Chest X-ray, AP view. Patient: 39 years old, sex M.
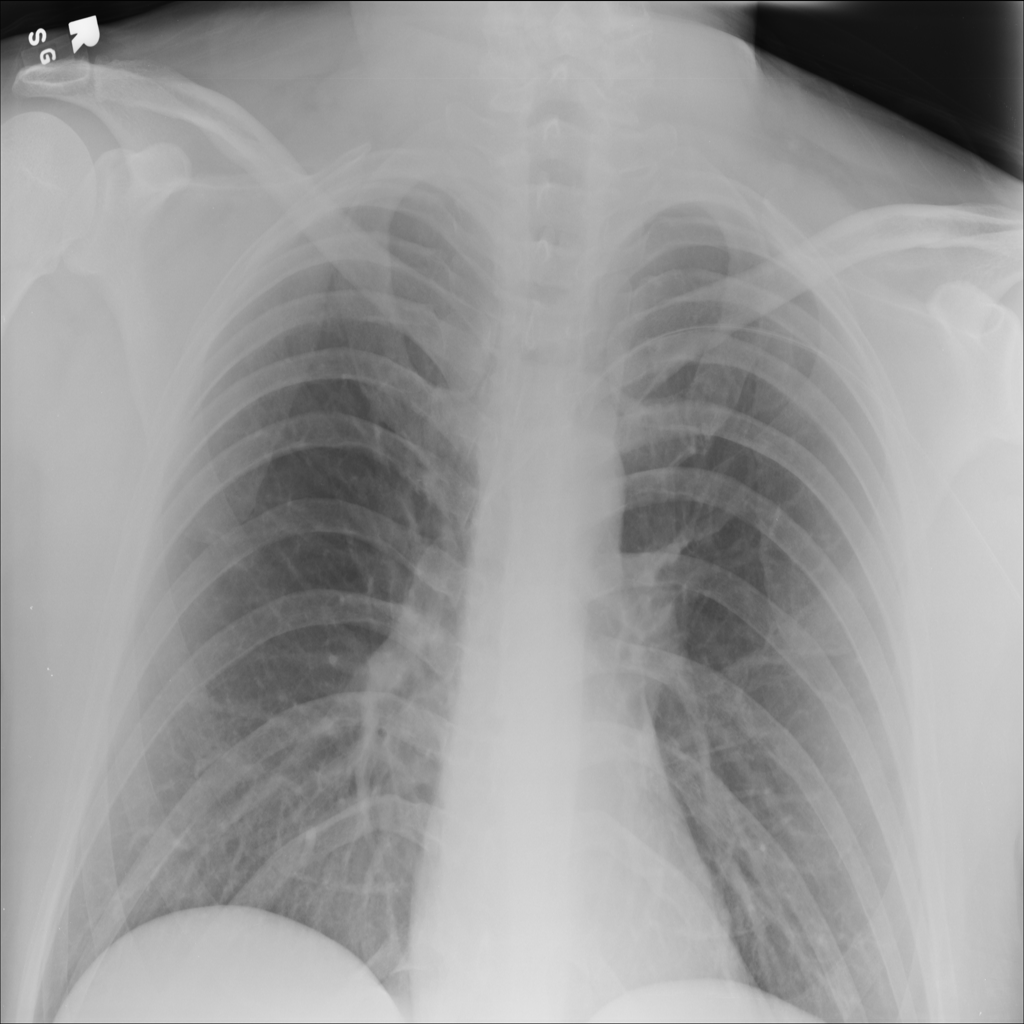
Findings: No Finding